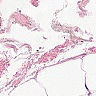
Metastatic tissue present: no